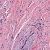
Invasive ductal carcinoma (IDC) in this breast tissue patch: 1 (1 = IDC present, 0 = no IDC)